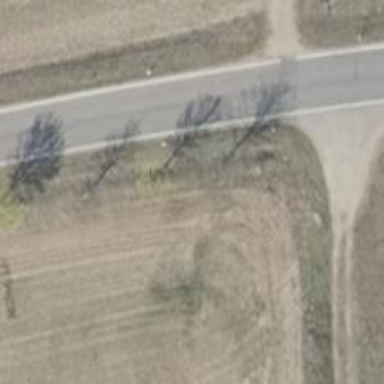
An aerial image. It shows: Row of broadleaved trees.